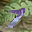
Label: 7